Question: Screenshot of error:

Link to full project:
<URL>
Link to plunker example of log-in page:
<URL>
(For the example the username and password is "test")
Code containing the error:
'''
return this.http.post('/auth/login', JSON.stringify({}
'''
Full code of dashboard.component.ts
'''
import {Component, OnInit} from 'angular2/core';
import {Router} from 'angular2/router';
import {Hero} from './hero';
import {HeroService} from './hero.service';
import {RouteConfig, ROUTER_DIRECTIVES} from 'angular2/router';
import {HeroesComponent} from './heroes.component';
import {HeroDetailComponent} from './hero-detail.component';
import {SpreadSheetComponent} from './spreadsheeteditall.component';
import {SwitchUsersComponent} from './SwitchUsers.component';
import {BiddingPageComponent} from './BiddingPage.component';
import { Injectable } from 'angular2/core';
import { Jsonp, URLSearchParams } from 'angular2/http';
import {HTTP_PROVIDERS, Http, Headers} from 'angular2/http';
import {JSONP_PROVIDERS} from 'angular2/http';
@Component({
selector: 'my-dashboard',
templateUrl: 'app/dashboard.component.html',
styleUrls: ['app/dashboard.component.css'],
directives: [ROUTER_DIRECTIVES],
providers : [HTTP_PROVIDERS, Http],
})
export class DashboardComponent implements OnInit {
heroes: Hero[] = [];
constructor(private _http: Http, private _heroService: HeroService, private _router: Router) {
this.token = localStorage.getItem('token');
}
ngOnInit() {
this._heroService.getHeroes().then(heroes => this.heroes = heroes.slice(1,5));
}
gotoDetail(hero: Hero) {
let link = ['HeroDetail', { id: hero.id }];
this._router.navigate(link);
}
@Injectable()
token: string;
login(username: String, password: String) {
return this.http.post('/auth/login', JSON.stringify({}
// username: username,
// password: password
// }), {
// headers: new Headers({
// 'Content-Type': 'application/json'
// })
// })
// .map((res : any) => {
// let data = res.json();
// this.token = data.token;
// localStorage.setItem('token', this.token);
// });
// for the purpose of this cookbook, we will juste simulate that
if (username === 'test' && password === 'test') {
this.token = 'token';
localStorage.setItem('token', this.token);
//return Rx.Observable.of('token');
}
//return Rx.Observable.throw('authentication failure');
,
logout() {
}}
/*
return this._http.get(this.config.serverUrl + '/auth/logout', {
headers: new Headers({
'x-security-token': this.token
})
})
.map((res : any) => {
this.token = undefined;
localStorage.removeItem('token');
});
// this.token = undefined;
// localStorage.removeItem('token');
// return Rx.Observable.of(true);
}
}
'''
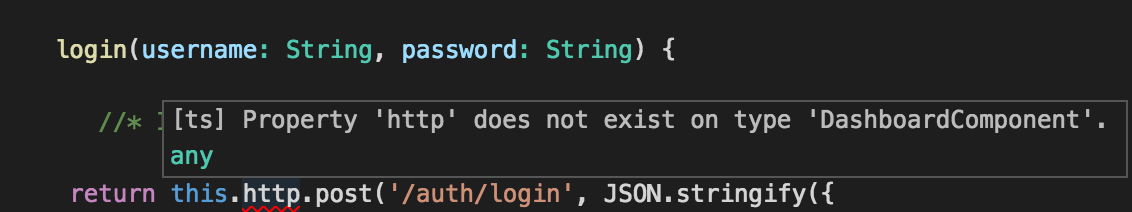
Answer: Try this ('_http' instead 'http'):
'''
return this._http.post('/auth/login', JSON.stringify({}
'''